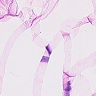
Metastatic tissue present: no